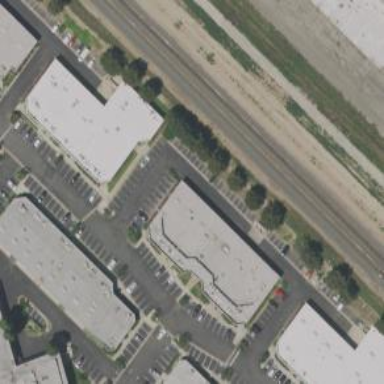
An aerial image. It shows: Commercial building.